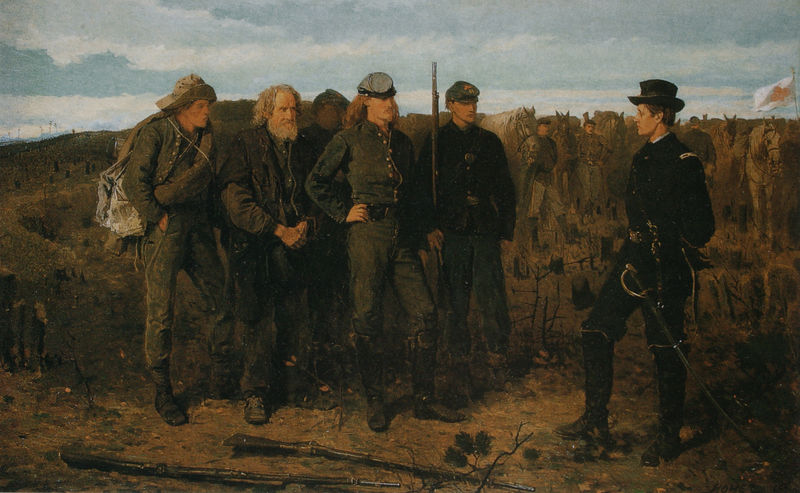
Titel: Prisoners from the Front
Künstler: Winslow Homer
Standort: New York (New York)
Institution: The Metropolitan Museum of Art
Schlagwörter: blau, gemälde, gruppe, himmel, kampf, mann, schatten, weiß, wolken, grün, landschaft, menschen, ocker, sand, braun, hut, hüte, licht, männer, schwarz, strasse, gras, weg, alt, bart, jung, kappe, mütze, arm, ast, erde, feld, felder, flach, sträucher, boden, land, haare, bauern, pferd, pferde, reiter, stock, fahne, flagge, gepäck, schwer, berge, amerika, industrie, wagen, krieg, schlacht, blue, crowd, gefolge, hat, men, military, people, soldaten, soldier, soldiers, sword, swords, white, black, dress, green, hair, old, painting, talk, brown, junge, knöpfe, bauer, bewaffnet, gefangennahme, militär, officers, police, säbel, uniform, waffen, soldat, waffe, staub, degen, offizier, stiefel, armee, heer, jagd, art, hand, weiße, jäger, gewehr, niederlage, cloud, clouds, fighting, gefangene, horses, man, mass, sky, general, field, hill, landscape, nature, horizon, usa, america, autumn, flat, grass, path, rucksack, gewehre, legionär, army, buttons, hats, battle, beard, boots, french, old man, revolution, graus, fall, kompanie, offiziere, schlachtfeld, flag, oberst, arms, leaves, lasten, ground, shoes, bajonett, war, bürgerkrieg, american, farmer, horse, west, shrub, old men, besiegt, peace, farmers, schert, befreiung, gegenüberstellung, tan, branch, plain, gewähr, standing, landser, poor, symbol, lange haare, soilders, camp, ausrüstung, russian, landwirte, leutnant, sack, verlierer, landstreicher, civil war, officer, weapon, gun, guns, knife, fusil, gefreite, gewäht, gfelder, recrutement, regime, regimentbefehl, südstaatler, untergeordnet, grenadier, saber, victory, prisoner, prisoners, rifle, rifles, oak, colony, beards, caps, bag, musket, weapons, d, schwert, werber, union, sabre, backpack, pack, belts, soliders, unit, trenches, world war, militia, twigs, colt, villagers, meet, united states, rebel, defeat, cavalry, battlefield, shirts, shotgun, commander, surrender, pistole, bayonet, wr, muskets, criminal, confederate, crouds, confederacy, yankee, offziier, felleisen, kämpfer, pistolen, patriots, 6 persons, firearms, haggard, rifgles, packs, civil wall, fluer de lis, shotfun, merged, local, truce, after battle, warfield, landworkers, high hat